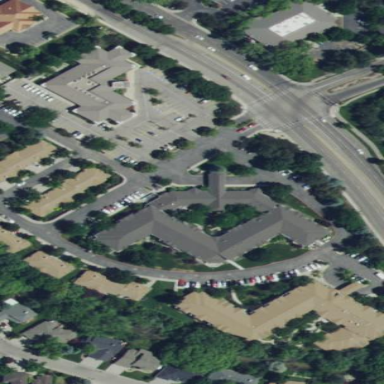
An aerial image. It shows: Healthcare facility identified as hospital.